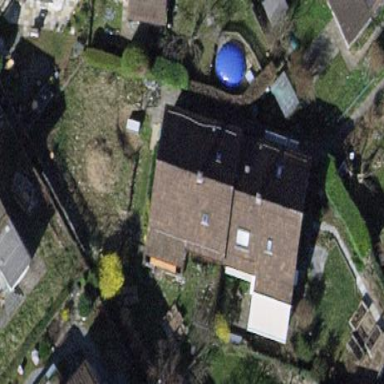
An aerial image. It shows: Semi-detached house.